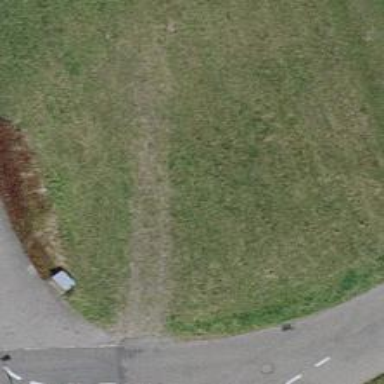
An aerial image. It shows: Post box.